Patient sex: M
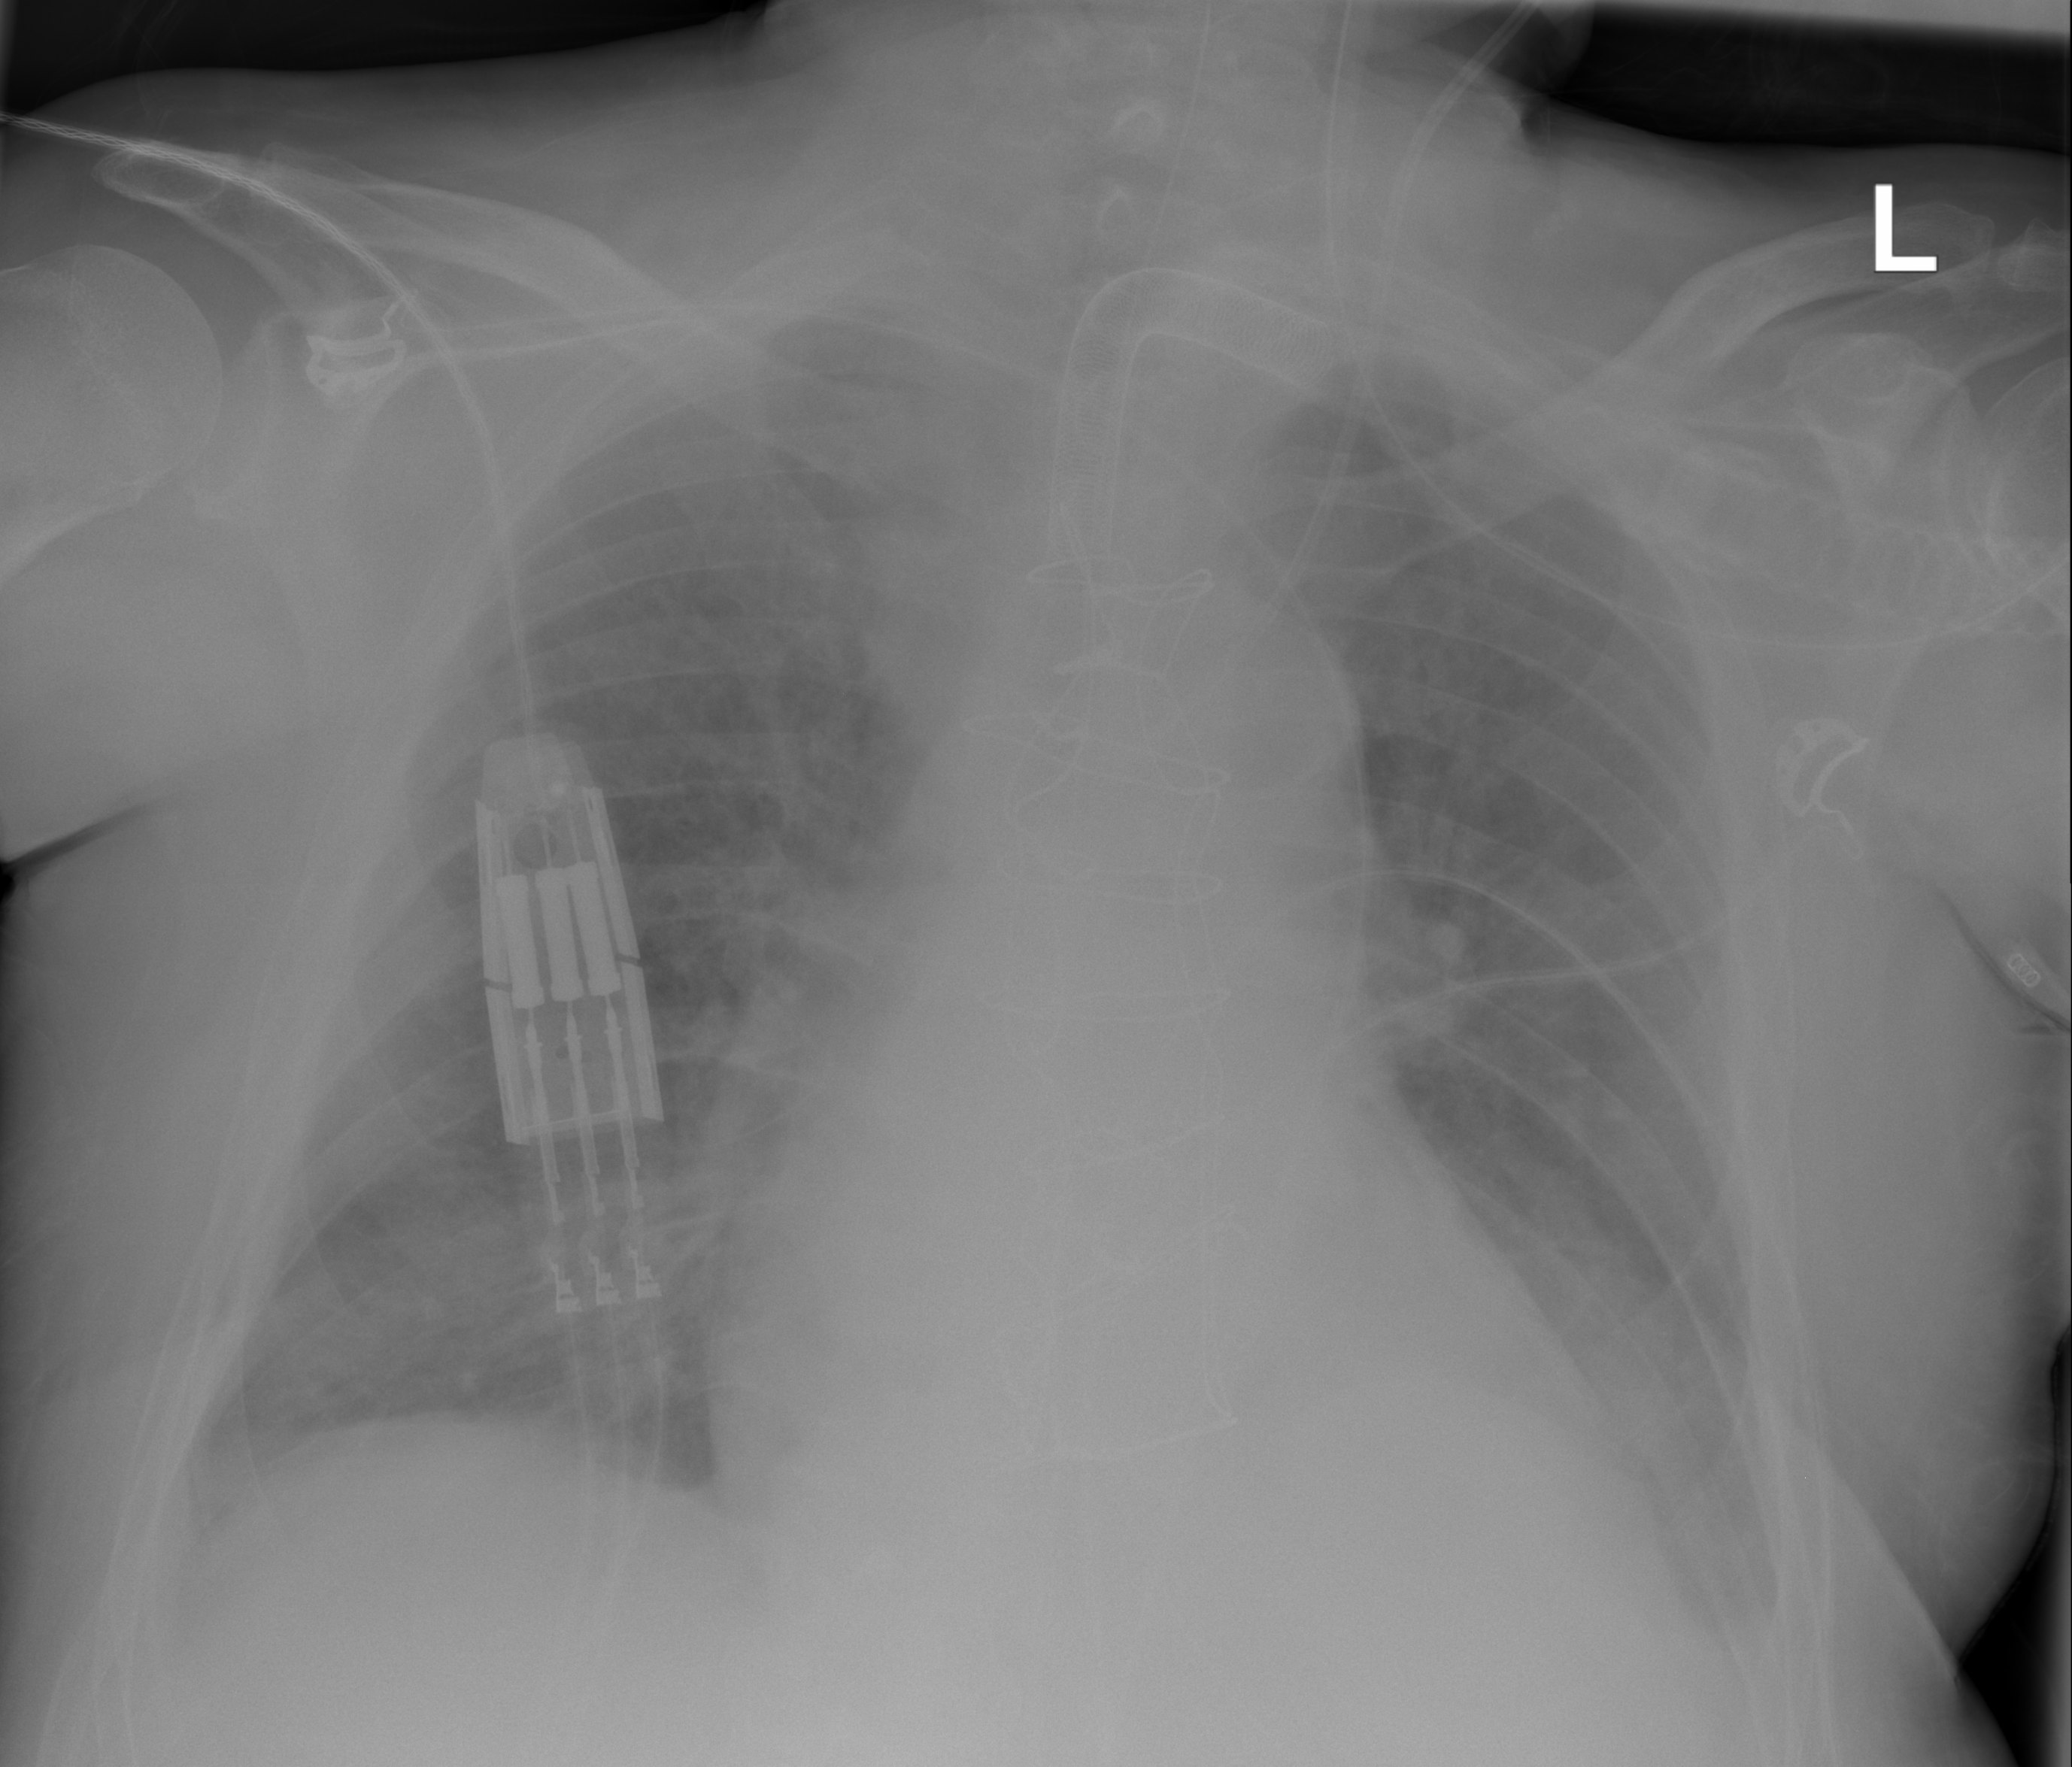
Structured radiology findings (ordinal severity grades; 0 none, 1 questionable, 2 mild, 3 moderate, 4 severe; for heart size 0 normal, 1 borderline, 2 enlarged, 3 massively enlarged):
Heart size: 2
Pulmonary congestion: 2
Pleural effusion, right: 2
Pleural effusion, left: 2
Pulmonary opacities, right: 2
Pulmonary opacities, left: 0
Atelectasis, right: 0
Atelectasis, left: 2